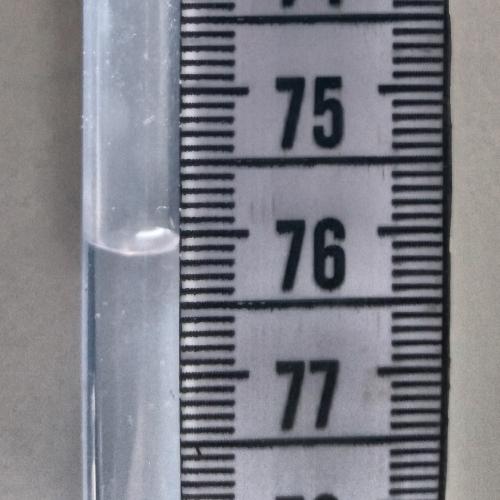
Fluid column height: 76.1 cm